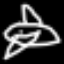
Label: airplane